Question: From the screenshot window below, how can i specify a local(.rdlc) report in my applications reports folder? If i just enter the name of my Report, the hyper-link doesn't work, when you hover over the field value, there is completely no sign that a hyper-link exists.
But if i select Go to URL and enter as the expression, it works.
I have a feeling am making an error in the way iam referencing my report path, i want to see an example in which the the option is selected and a local .rdlc report is specified.

How to do you refer to a local report in ?
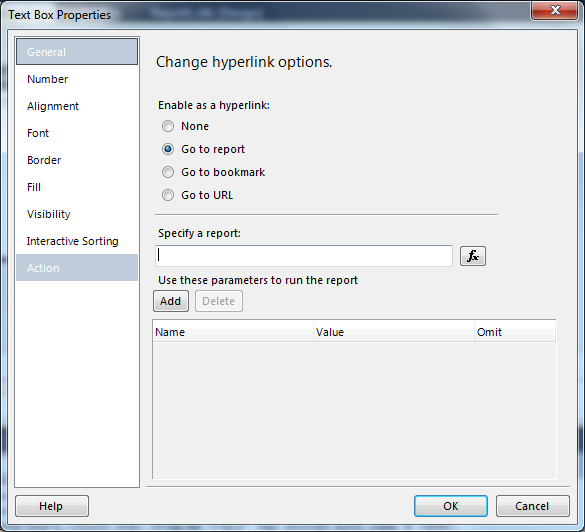
Answer: > If i just enter the name of my Report, the hyper-link doesn't work
You need to specify the fully-qualified name (including the namespace) of the .rdlc file in your project, and surround it with quotes - and since it's an expression it has to start with an equal sign so something like '="MyCompany.MySolution.MyProject.Reporting.MyReport.rdlc"' works (just tested it).